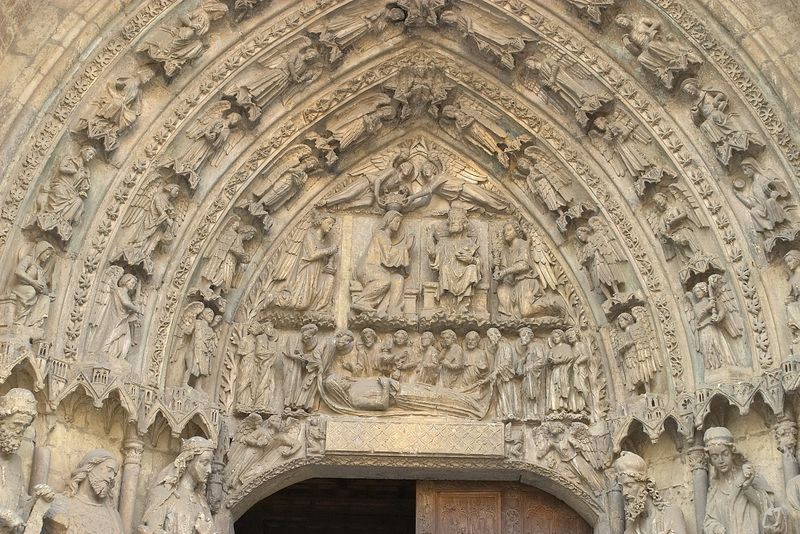
Titel: Hauptportal der Kathedrale von León
Künstler: Meister Enrique
Standort: Léon, Kathedrale (EU - E)
Schlagwörter: flügel, frauen, ausschnitt, holz, männer, säule, tür, gericht, stein, tod, kirche, blatt, gotik, krone, engel, relief, bogen, türe, thron, dekoration, kerzen, bildhauerei, foto, eingang, viele, knien, kathedrale, portal, handwerk, sandstein, gotisch, spitzbogen, spitzbögen, christus, grab, jesus, mittelalter, krönung, florenz, heiliger, heilige, fresko, jünger, maria, anbetung, betend, grablegung, seele, auferstehung, holztür, tympanon, mittelater, heerscharen, kunstwerk, heilie, männer frauen, throm, steinrelief, heillige, kirchenbogen, verliehen